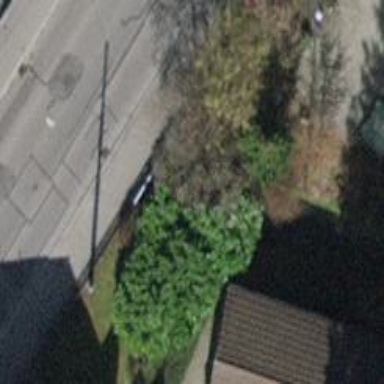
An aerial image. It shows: Urban area featuring tree as natural element.